Aerial crown-view tile of a tropical tree (Barro Colorado Island, Panama), acquired 20240813:
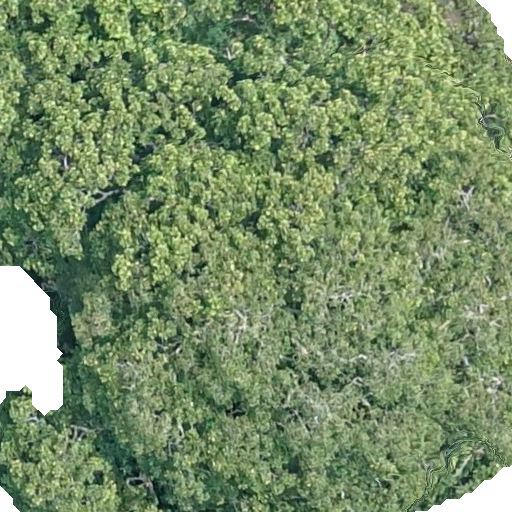
Species: Dipteryx oleifera
GBIF accepted scientific name: Dipteryx oleifera
Crown area: 604.409 m²